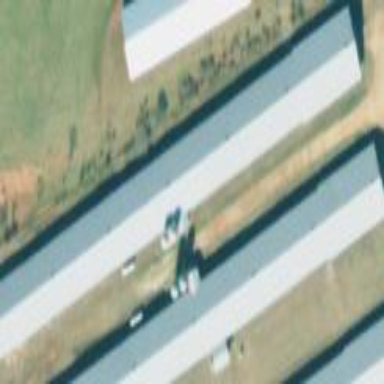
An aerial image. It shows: Farm auxiliary building.